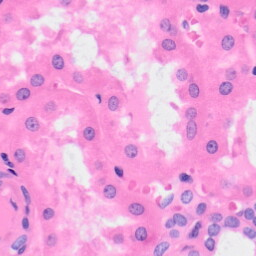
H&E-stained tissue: Kidney